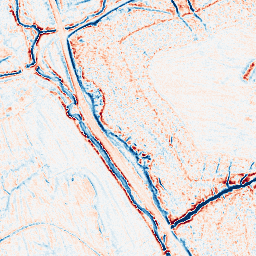
Category: edge_preserving
Decomposition family: anisotropic_diffusion
Decomposition parameters: iterations: 10
kappa: 50
gamma: 0.15
Upsampling method: regularized
Upsampling parameters: scale: 2
lambda_reg: 0.001
Upsampling scale: 2